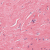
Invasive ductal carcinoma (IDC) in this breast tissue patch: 0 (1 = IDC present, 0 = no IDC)